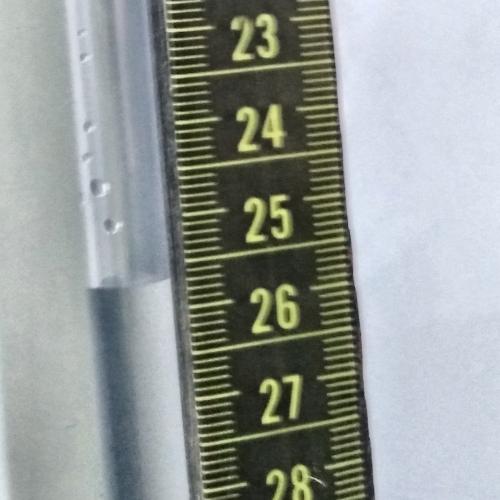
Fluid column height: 25.7 cm